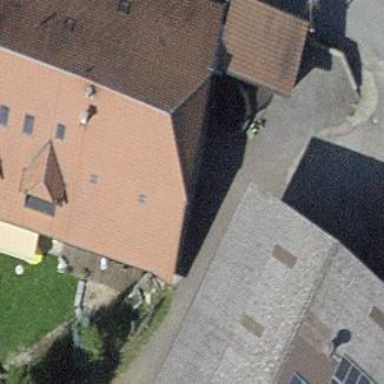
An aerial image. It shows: Residential building.